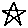
Label: star